Question: I am new to ODM 8.5 (the successor to JRules), and I am trying to test some rules in the ODM Rule Execution Server Console. At this point, I'm merely trying to confirm that my rule changes have been deployed to the RES successfully. According to ODM's <URL>, I should be able to examine the Output text box to see "strings that are written to print.out" from the web page under 'Explorer > RuleApps > RuleApp > Ruleset > Test Ruleset'. I've deployed a rule containing the following snippet:

However, after executing the rule, I don't see the output of the 'println' in the Output box. Is println what the documentation refers to when they say "print.out"? I get syntax errors if I try to replace "System.out.println" with "print.out". How can I get simple debug output to appear in the Output box?
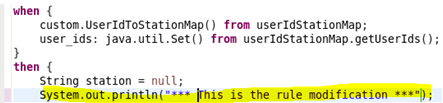
Answer: The 'note' method will cause output to go to the Output text box of the ODM Rule Execution Server Console, e.g., use:
'''
note("*** This is the rule modification ***");
'''